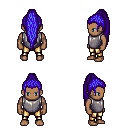
a pixel art fantasy rpg character, male body template, human, dark skin, steel chest armor, gold greaves, blue extra-long topknot hairstyle, four views (front, back, left, right), 2x2 character sprite sheet, small pixel art, hard edges, no anti-aliasing